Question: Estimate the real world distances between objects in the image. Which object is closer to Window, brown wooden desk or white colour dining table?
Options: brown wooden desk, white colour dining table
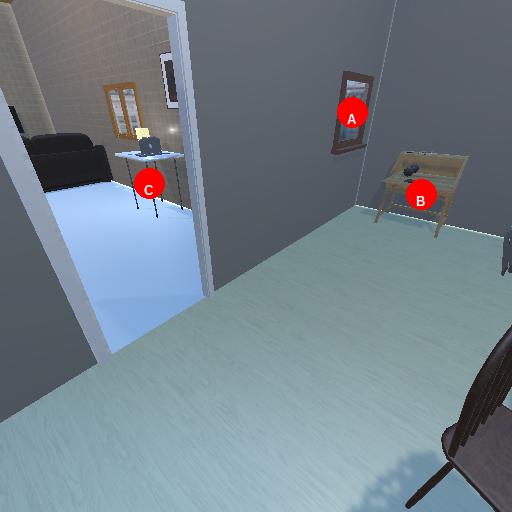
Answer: brown wooden desk